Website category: sports
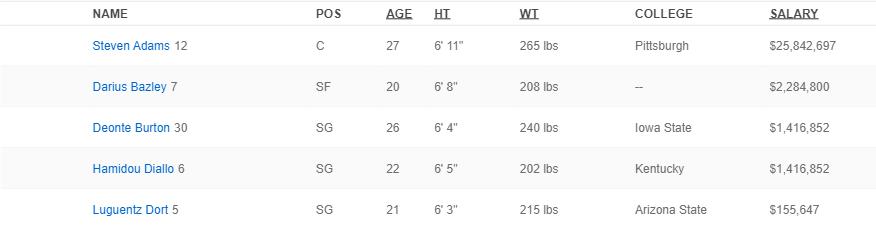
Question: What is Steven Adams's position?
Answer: C

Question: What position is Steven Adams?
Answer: C

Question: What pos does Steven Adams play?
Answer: C

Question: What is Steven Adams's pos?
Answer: C

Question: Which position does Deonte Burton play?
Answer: SG

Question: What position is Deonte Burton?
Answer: SG

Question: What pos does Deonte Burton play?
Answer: SG

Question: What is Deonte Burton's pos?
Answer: SG

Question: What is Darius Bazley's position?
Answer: SF

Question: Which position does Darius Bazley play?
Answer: SF

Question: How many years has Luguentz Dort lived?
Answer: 21

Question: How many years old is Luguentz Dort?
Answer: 21

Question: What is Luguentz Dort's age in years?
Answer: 21

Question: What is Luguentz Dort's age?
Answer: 21

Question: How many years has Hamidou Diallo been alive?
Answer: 22

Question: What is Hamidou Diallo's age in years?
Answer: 22

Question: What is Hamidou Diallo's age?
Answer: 22

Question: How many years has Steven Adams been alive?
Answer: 27

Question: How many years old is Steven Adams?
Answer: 27

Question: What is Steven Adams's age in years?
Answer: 27

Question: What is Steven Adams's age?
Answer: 27

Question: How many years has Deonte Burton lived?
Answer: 26

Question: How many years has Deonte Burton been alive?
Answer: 26

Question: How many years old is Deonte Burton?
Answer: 26

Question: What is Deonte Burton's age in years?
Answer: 26

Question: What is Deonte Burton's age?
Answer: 26

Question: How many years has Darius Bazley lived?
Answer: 20

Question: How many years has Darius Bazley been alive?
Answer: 20

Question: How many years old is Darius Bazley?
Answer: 20

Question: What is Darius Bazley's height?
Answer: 6' 8"

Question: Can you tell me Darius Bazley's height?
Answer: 6' 8"

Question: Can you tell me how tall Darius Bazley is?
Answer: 6' 8"

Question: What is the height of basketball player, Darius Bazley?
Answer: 6' 8"

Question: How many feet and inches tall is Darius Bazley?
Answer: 6' 8"

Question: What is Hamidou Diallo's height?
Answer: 6' 5"

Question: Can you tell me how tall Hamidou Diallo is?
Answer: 6' 5"

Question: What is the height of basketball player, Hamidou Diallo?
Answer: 6' 5"

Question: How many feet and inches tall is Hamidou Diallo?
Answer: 6' 5"

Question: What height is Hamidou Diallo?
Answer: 6' 5"

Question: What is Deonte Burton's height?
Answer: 6' 4"

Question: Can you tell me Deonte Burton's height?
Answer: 6' 4"

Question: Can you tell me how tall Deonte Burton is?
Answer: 6' 4"

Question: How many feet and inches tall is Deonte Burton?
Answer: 6' 4"

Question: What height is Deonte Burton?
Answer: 6' 4"

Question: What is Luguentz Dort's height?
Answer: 6' 3"

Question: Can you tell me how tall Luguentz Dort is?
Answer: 6' 3"

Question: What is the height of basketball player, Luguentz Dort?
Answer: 6' 3"

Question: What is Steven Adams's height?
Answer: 6' 11"

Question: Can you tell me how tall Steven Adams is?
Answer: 6' 11"

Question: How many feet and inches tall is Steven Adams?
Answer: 6' 11"

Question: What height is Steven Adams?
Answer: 6' 11"

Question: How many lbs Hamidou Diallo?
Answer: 202 lbs

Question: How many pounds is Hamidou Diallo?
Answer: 202 lbs

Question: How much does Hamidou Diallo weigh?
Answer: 202 lbs

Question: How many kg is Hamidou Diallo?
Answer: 202 lbs

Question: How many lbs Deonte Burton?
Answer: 240 lbs

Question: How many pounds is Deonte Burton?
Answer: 240 lbs

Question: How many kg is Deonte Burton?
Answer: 240 lbs

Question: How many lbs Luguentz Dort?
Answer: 215 lbs

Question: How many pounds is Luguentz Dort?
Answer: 215 lbs

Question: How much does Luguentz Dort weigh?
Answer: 215 lbs

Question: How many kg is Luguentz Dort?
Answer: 215 lbs

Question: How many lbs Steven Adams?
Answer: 265 lbs

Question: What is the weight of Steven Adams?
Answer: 265 lbs